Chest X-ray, PA view. Patient: 66 years old, sex M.
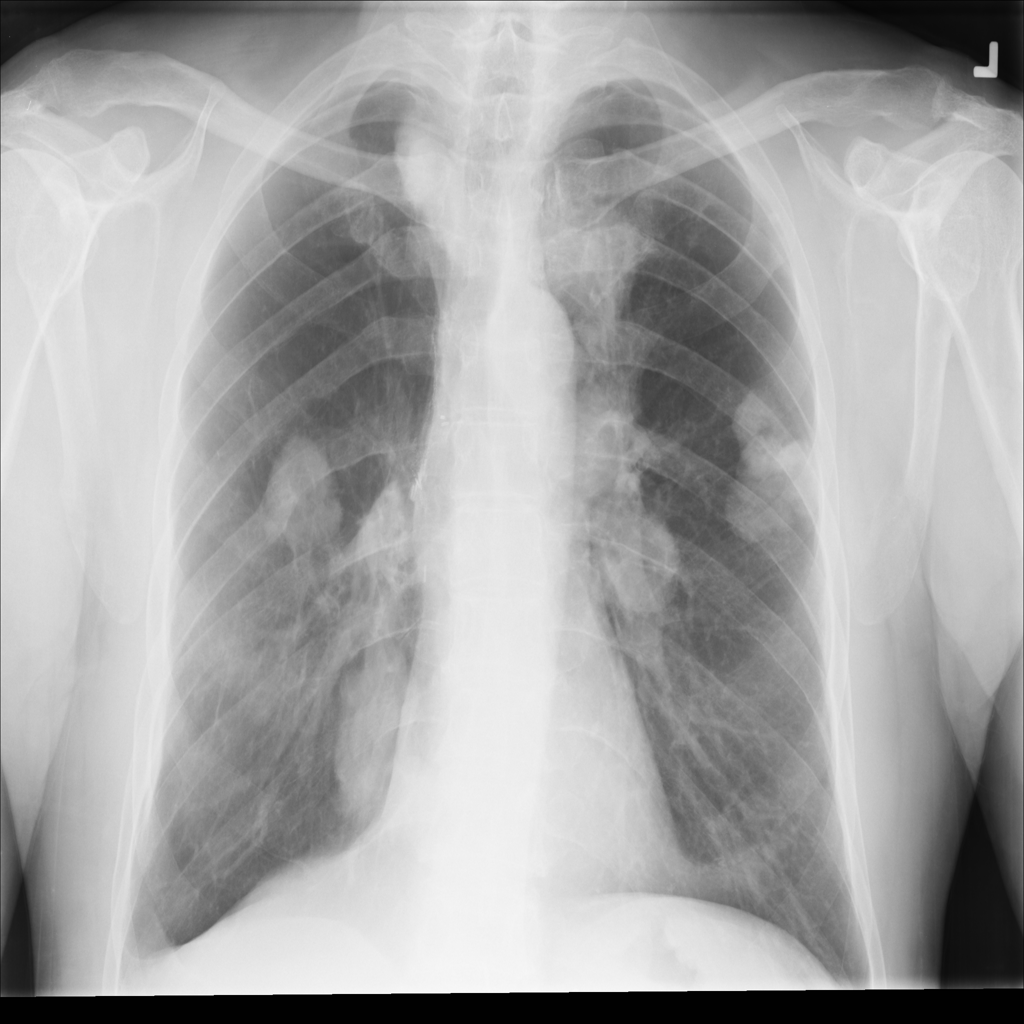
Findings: Nodule